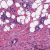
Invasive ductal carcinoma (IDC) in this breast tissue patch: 0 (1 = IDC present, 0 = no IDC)